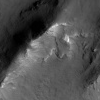
Atmospheric dust classification: not_dusty